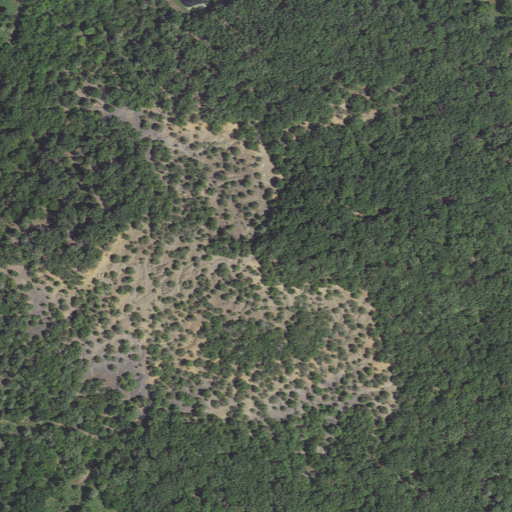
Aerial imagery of mountain in Arkansas named Pinnacle containing deciduous forest, mixed forest, grassland, and pasture